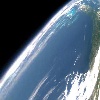
Label: water